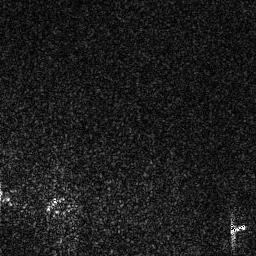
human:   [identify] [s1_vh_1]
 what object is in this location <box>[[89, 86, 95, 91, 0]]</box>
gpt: <ref>1 small ship at the bottom right</ref>